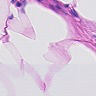
Metastatic tissue present: no